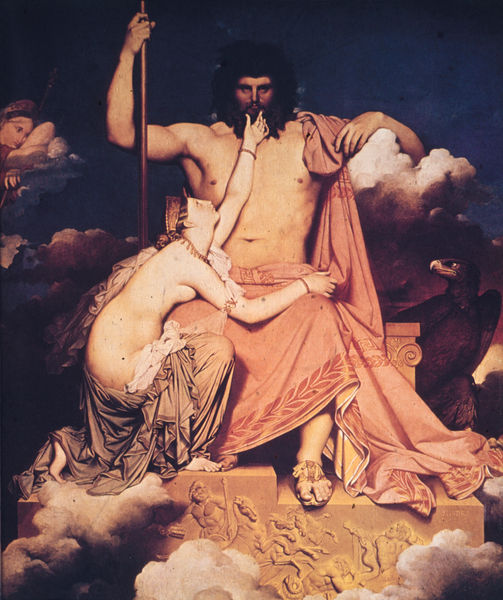
Titel: Jupiter et Thétis
Künstler: Jean Auguste Dominique Ingres
Standort: Aix-en-Provence
Institution: Musée Granet
Schlagwörter: adler, akt, blau, dunkel, fuß, gemälde, gott, hand, haut, himmel, kampf, mann, nackt, umhang, vogel, weiß, wolken, frauen, ocker, sitzen, braun, brust, bunt, busen, ellbogen, finger, frau, haar, hell, kleid, licht, orange, schmuck, schwarz, blick, rot, tuch, wolke, hochformat, malerei, ornament, bart, arm, falten, faru, federn, gefieder, sockel, stein, vollbart, bild, bildnis, hände, porträt, gewand, gold, haare, sitzend, stoff, tücher, klassizismus, frontal, krone, locken, rosa, pferd, pferde, stock, engel, relief, brüste, farbig, liegen, schlafen, schnabel, schuhe, stab, kette, füsse, figuren, treppe, lanze, thron, falte, jugendstil, muskeln, ernst, glanz, stufe, stufen, nabel, sandalen, halbnackt, podest, brustwarzen, knie, zehen, oberkörper, halskette, barfuss, antike, knien, waffe, herrscher, mythologie, göttin, streicheln, fries, kraulen, armband, armbänder, armreif, sandale, jesus, geflochten, blitz, giganten, götter, muskel, zeus, olymp, griechisch, flehen, schwart, geier, historismus, macht, speer, anbeten, augebbrauen, bart kraulen, berühren, bgrust, furchtbar, gottheit, götterhimmel, göttervater, hera, hirtenstab, juno, jupiter, postament, rabe, schmeicheln, streitwagen, universium, verehrung, verführen, maria, anbetung, kopfschmuck, bewunderung, szepter, mächtig, liebkosen, aufschauen, aphrodite, zeuss, el, ljsus, gigantomachie, cheusrusbwrhwezhf